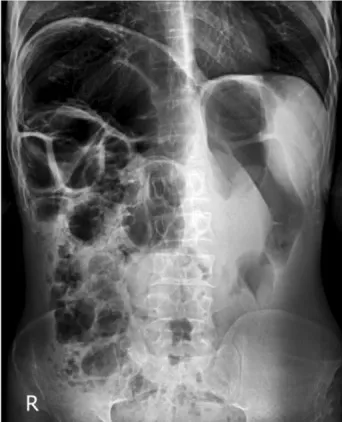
Abdominal X-ray of the patient in. Upright.
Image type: radiology (x_ray)